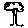
Label: tree